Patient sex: M
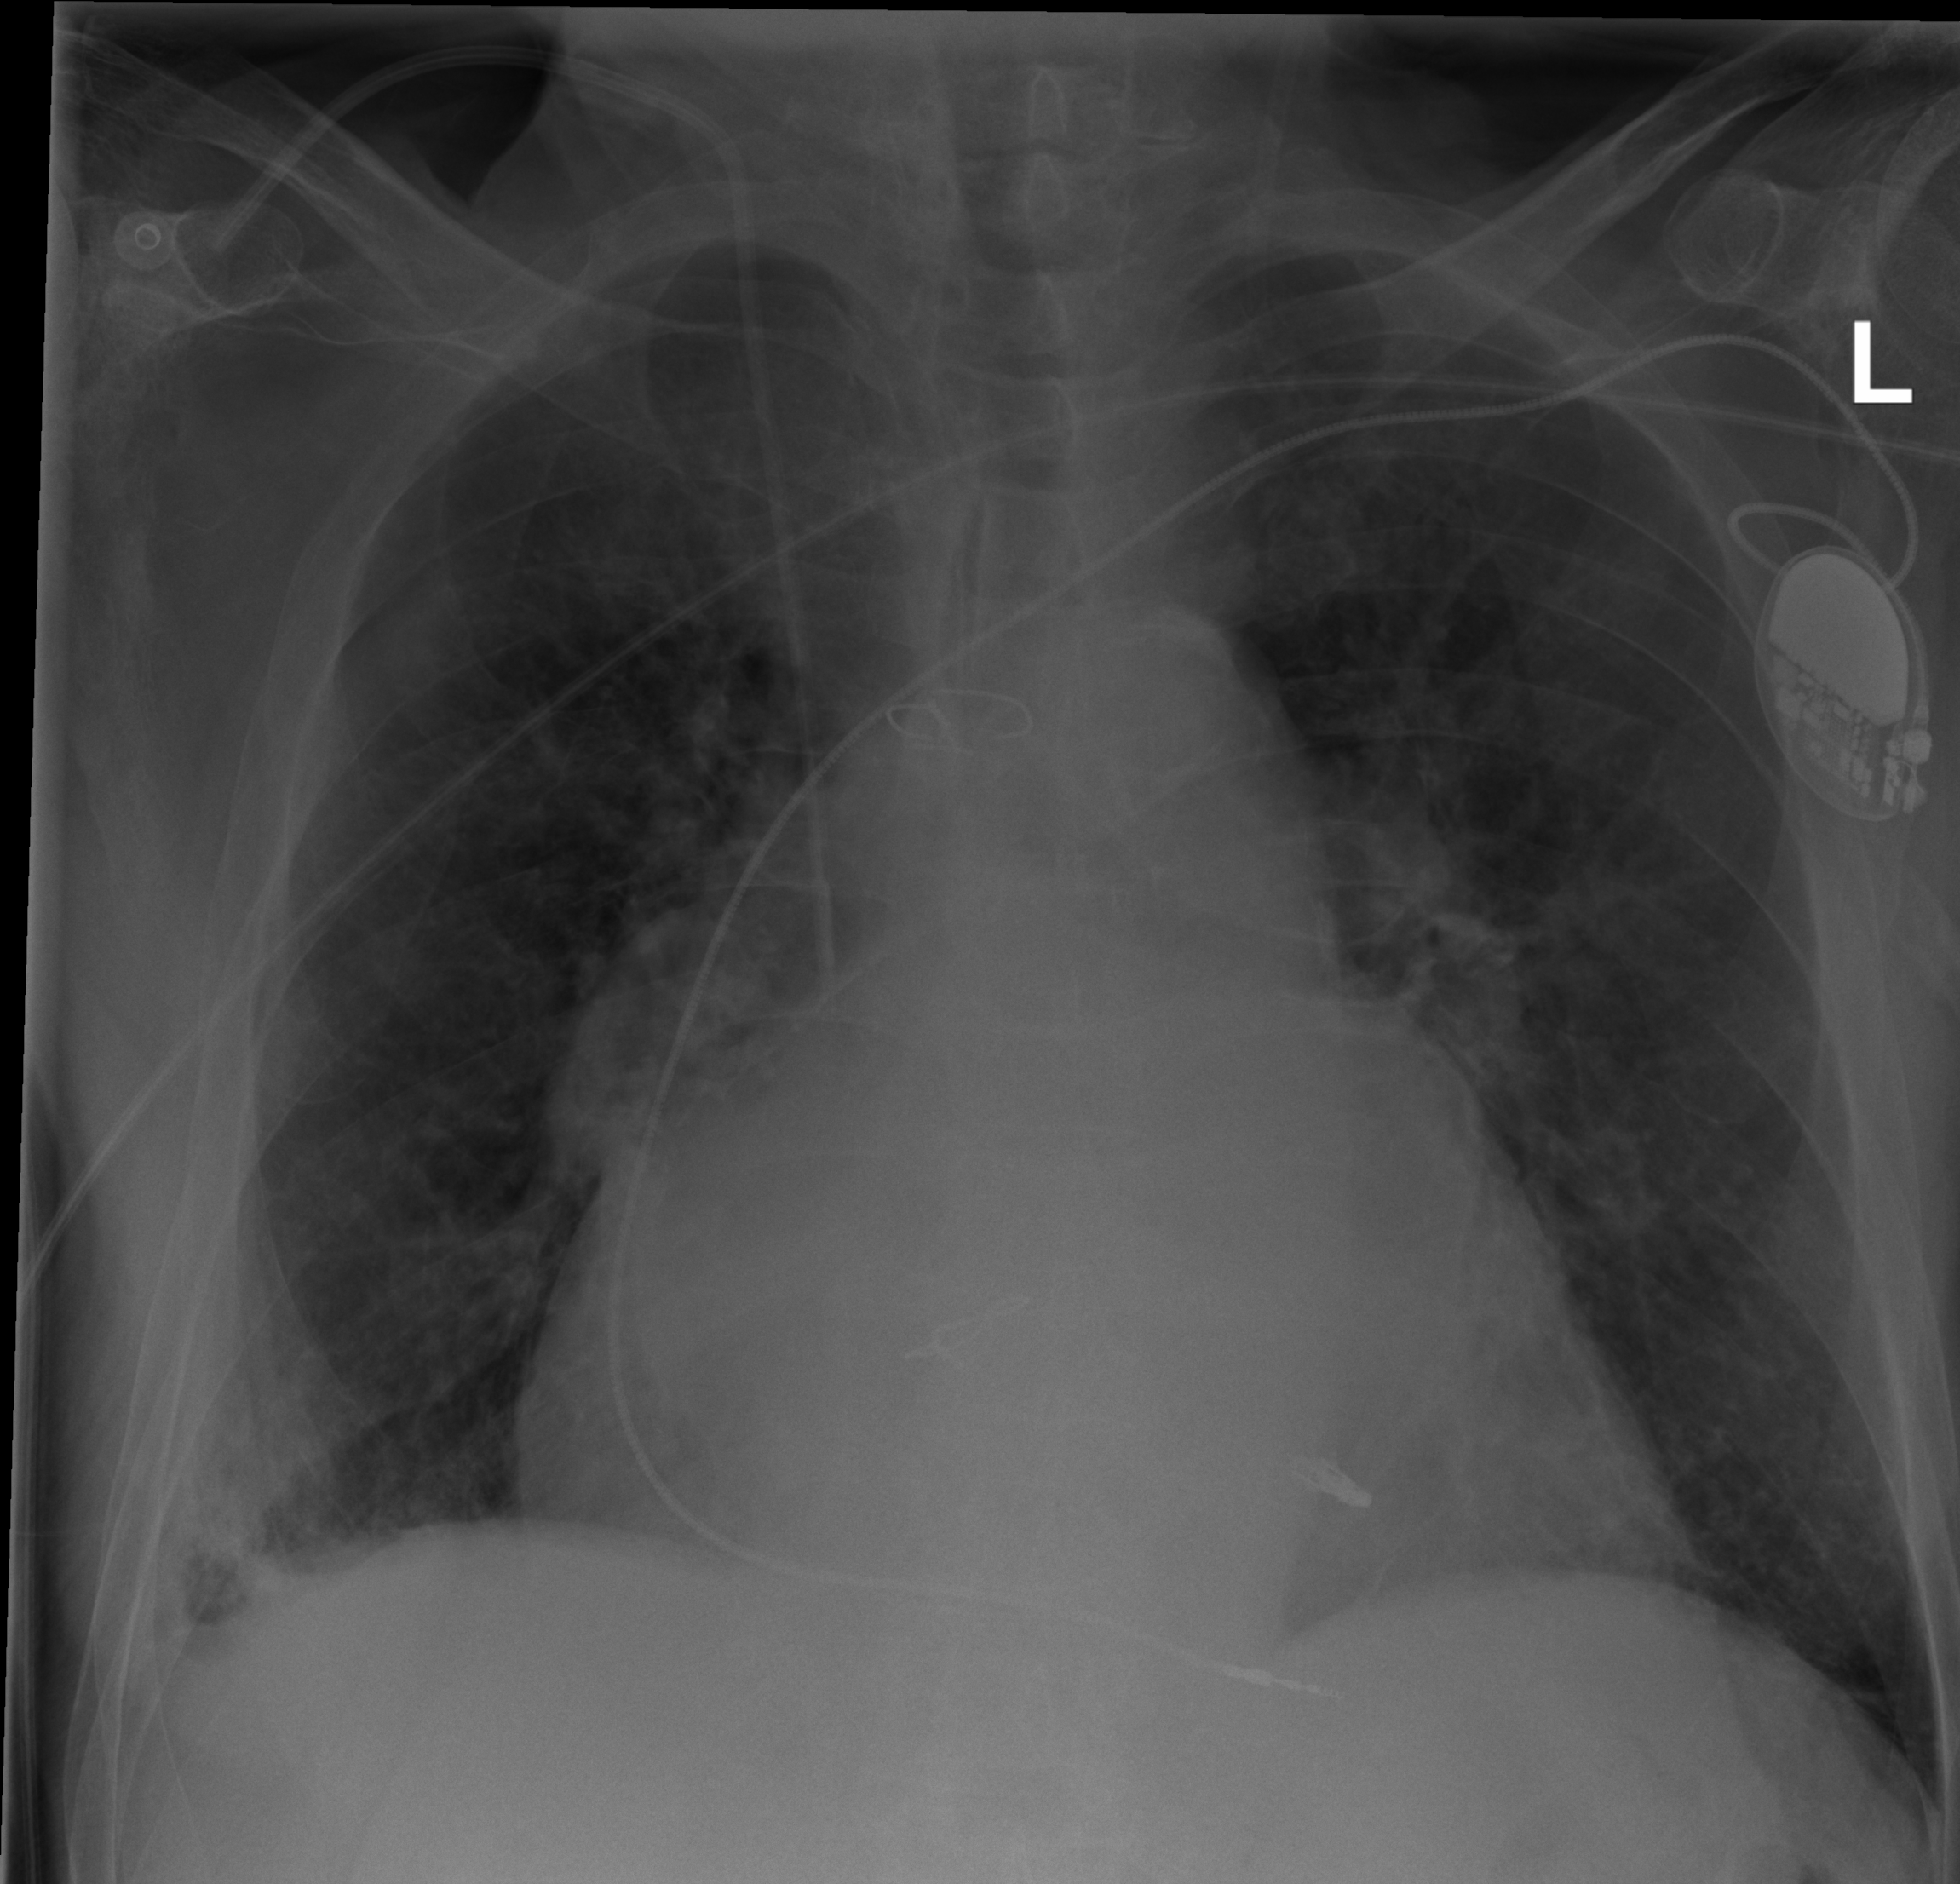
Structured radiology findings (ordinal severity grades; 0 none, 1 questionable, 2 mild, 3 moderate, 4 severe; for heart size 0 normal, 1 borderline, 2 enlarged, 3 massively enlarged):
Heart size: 2
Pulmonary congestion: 2
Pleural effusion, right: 2
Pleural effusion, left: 0
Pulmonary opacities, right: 2
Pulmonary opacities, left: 0
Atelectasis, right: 2
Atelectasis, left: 0